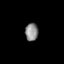
Tissue: prostate
Cell type: Epithelial cells
Senescence score: 0.3327
Nuclear area (px): 228
Mean DAPI intensity: 137.101